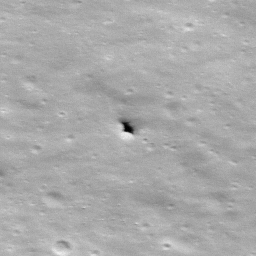
Pit: Stevinus 6
Host crater: Stevinus
Host type: impact_melt
Lunar coordinates: latitude -32.383, longitude 54.658